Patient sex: M
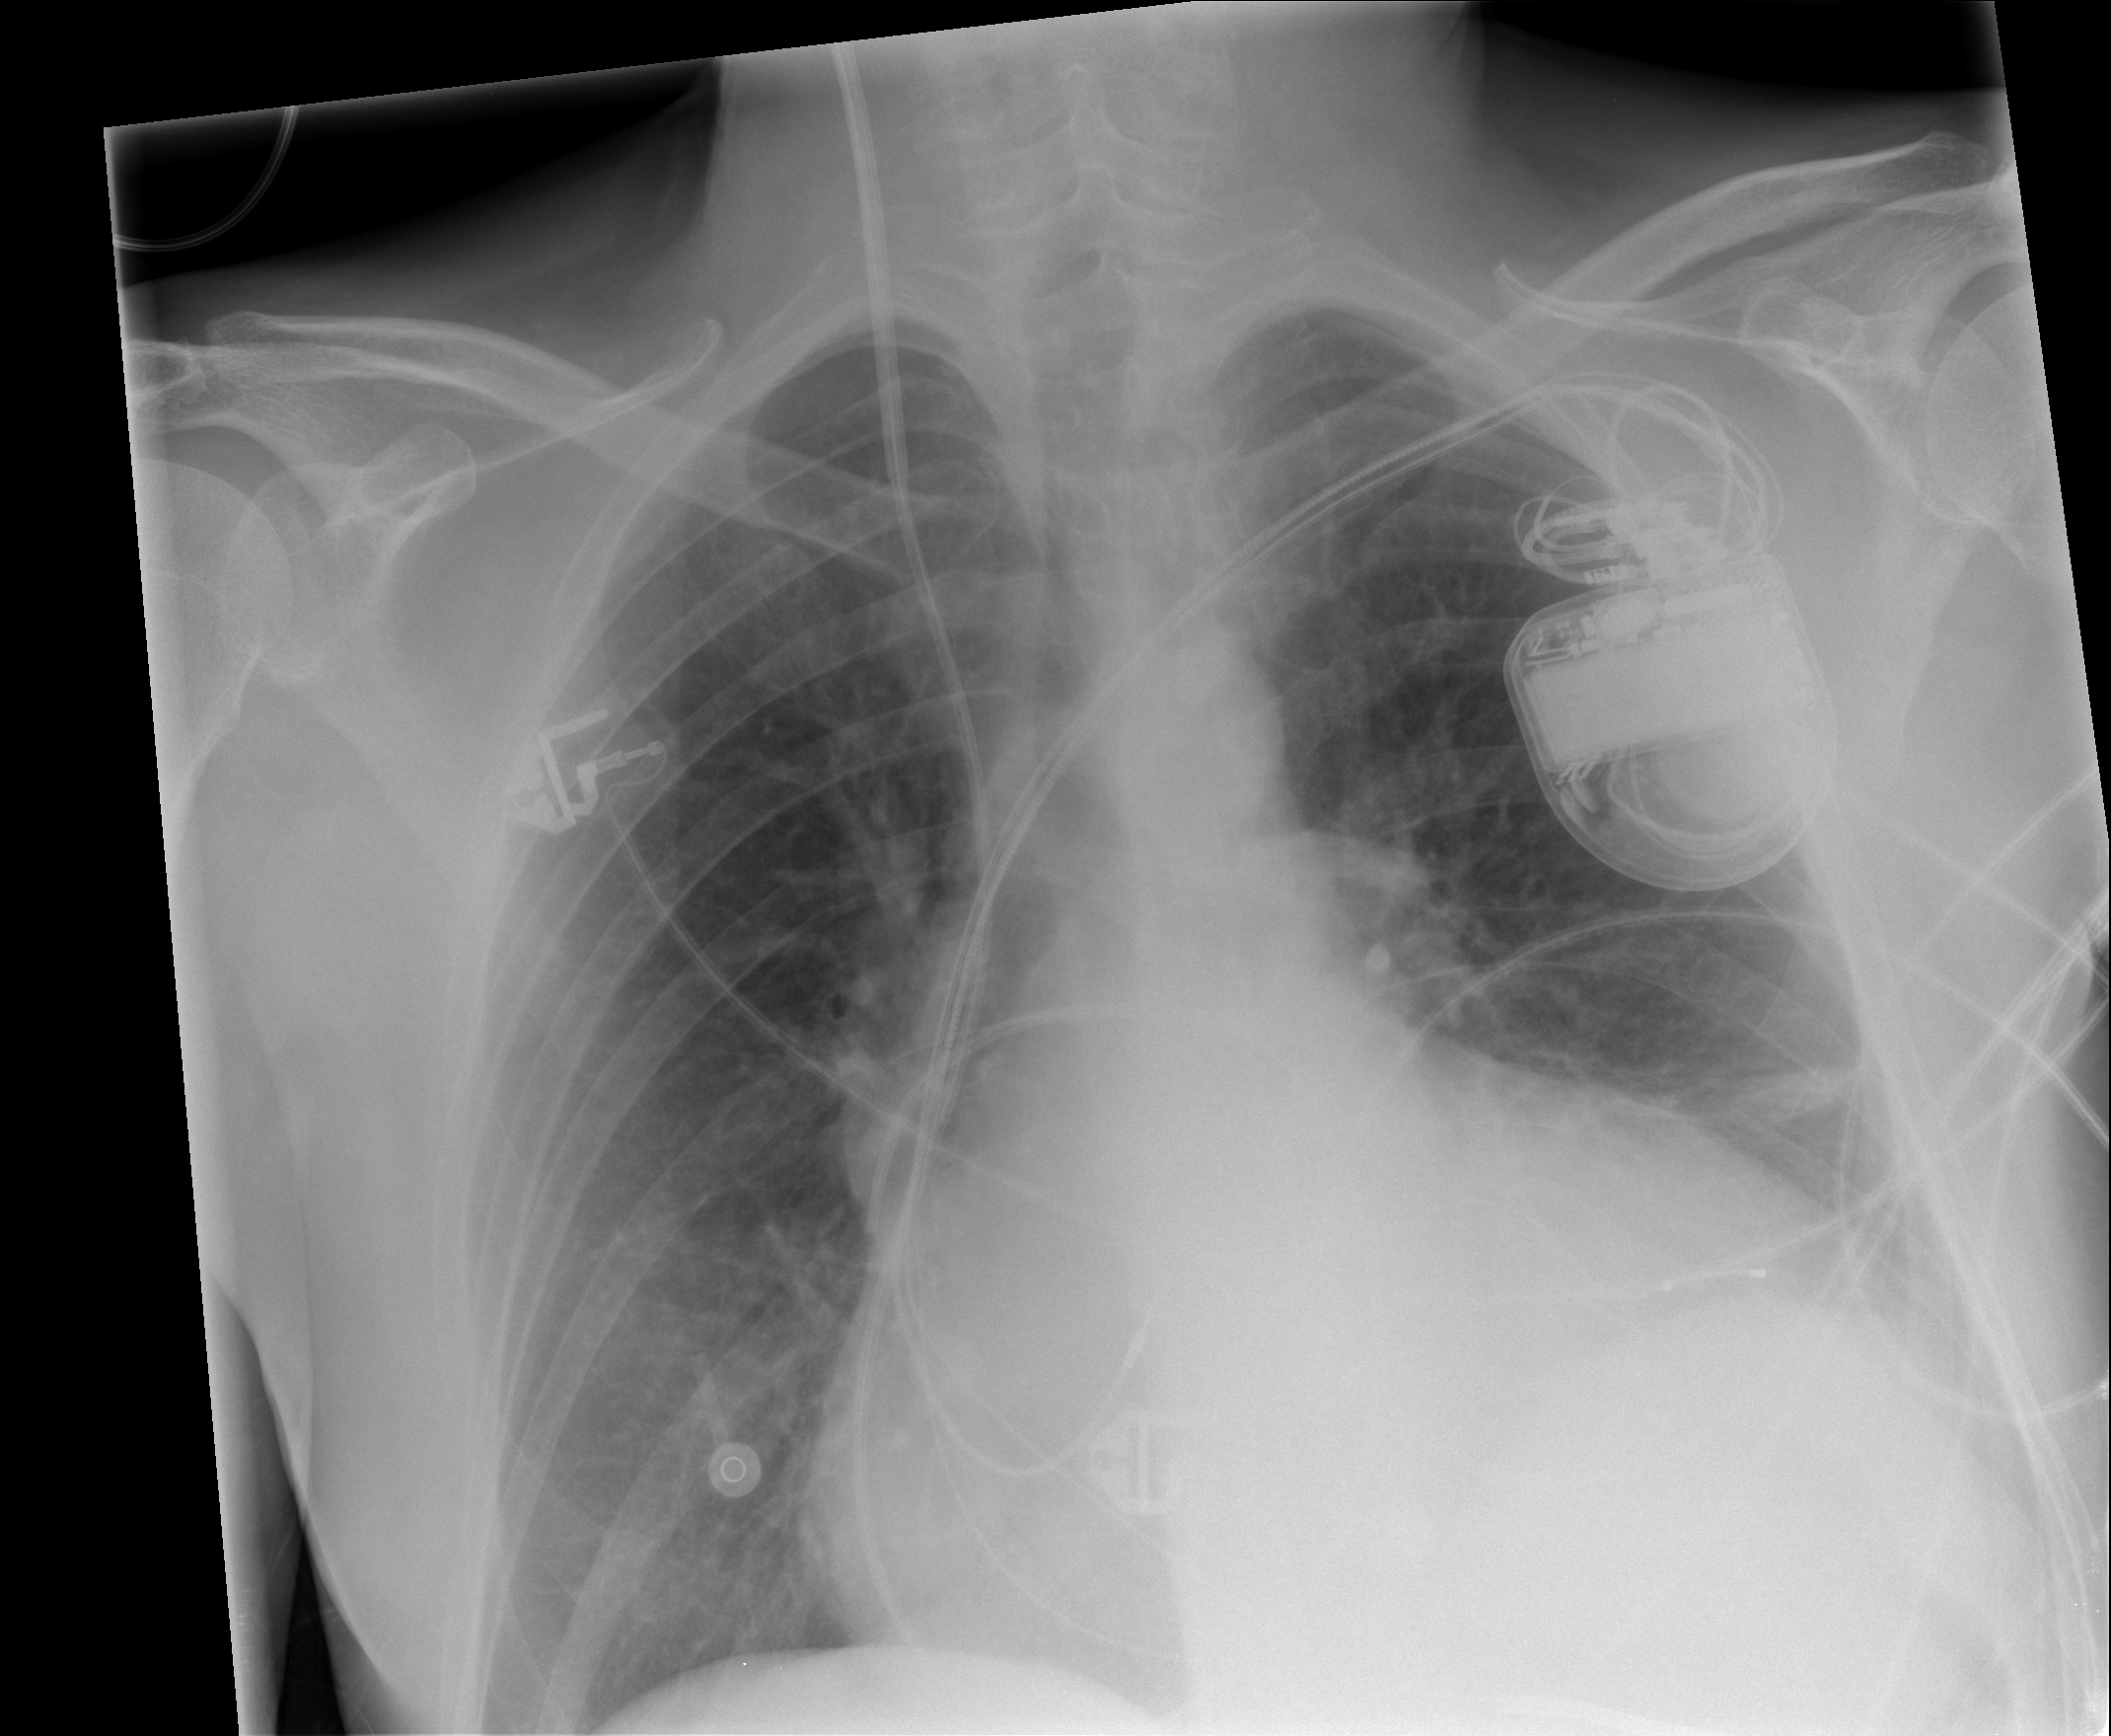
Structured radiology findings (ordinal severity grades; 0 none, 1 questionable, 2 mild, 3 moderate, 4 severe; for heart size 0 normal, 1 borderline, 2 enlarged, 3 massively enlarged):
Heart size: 3
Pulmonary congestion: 0
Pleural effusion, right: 0
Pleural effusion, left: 1
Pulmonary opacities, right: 0
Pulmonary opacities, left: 0
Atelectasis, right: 0
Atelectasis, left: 0